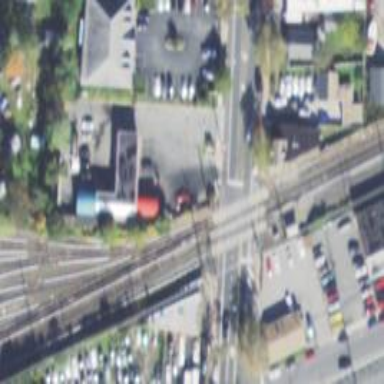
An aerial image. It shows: Railway crossing.